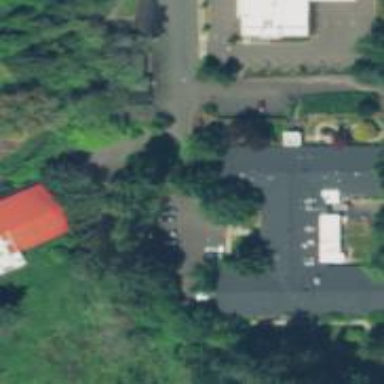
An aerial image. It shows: Parking space.